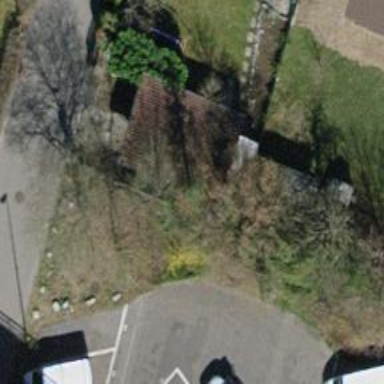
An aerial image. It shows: View of roof of building.